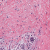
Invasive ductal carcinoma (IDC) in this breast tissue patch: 0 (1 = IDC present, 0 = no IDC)